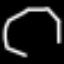
Label: octagon